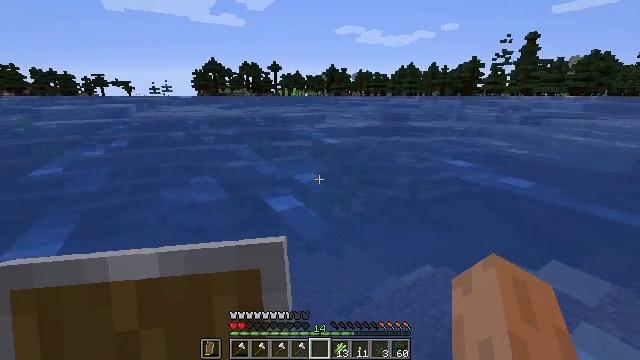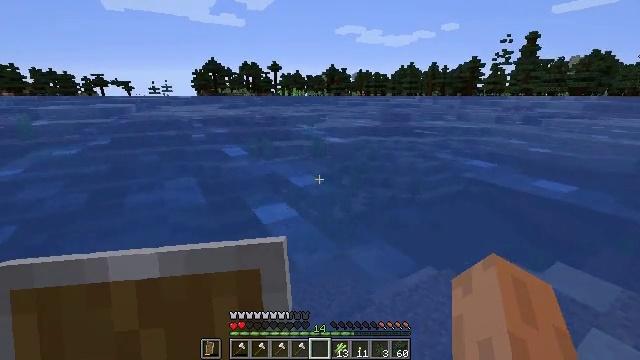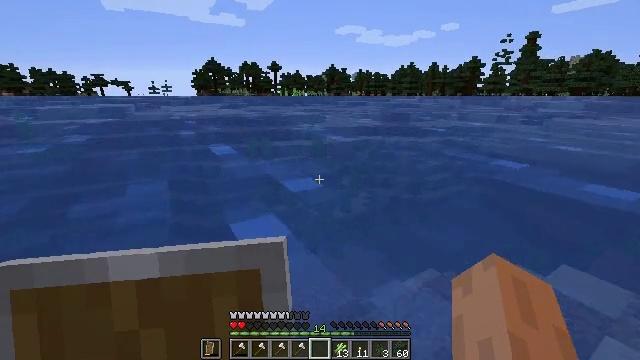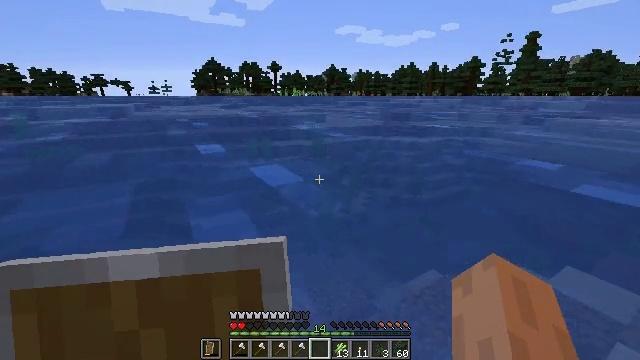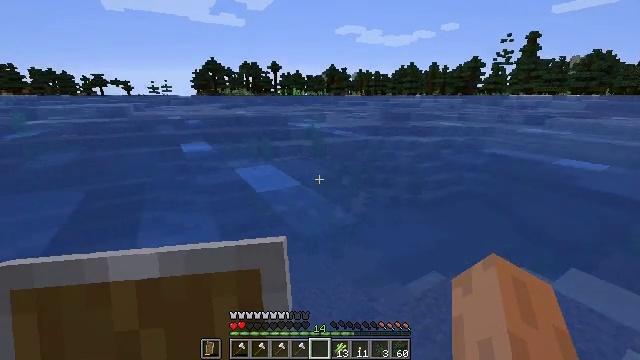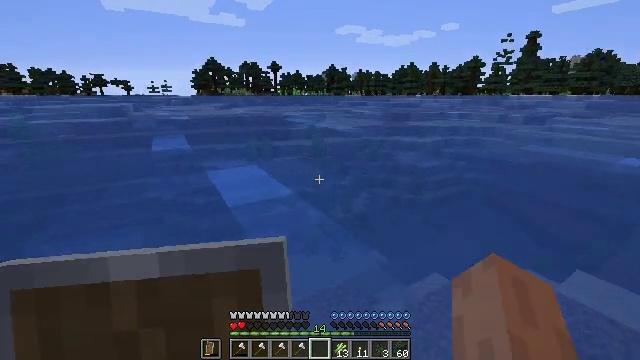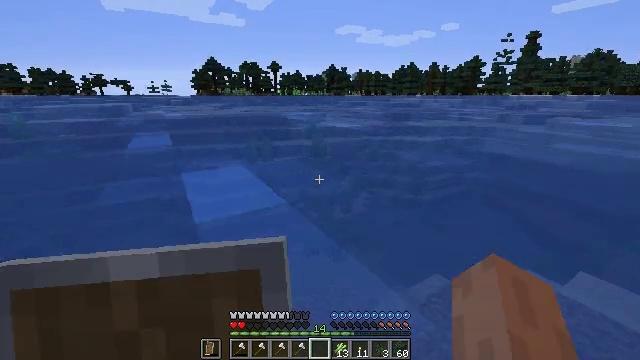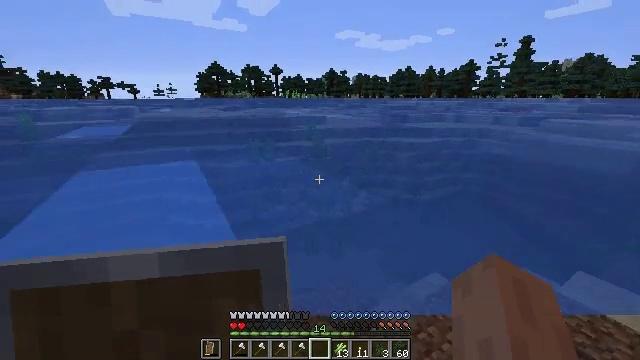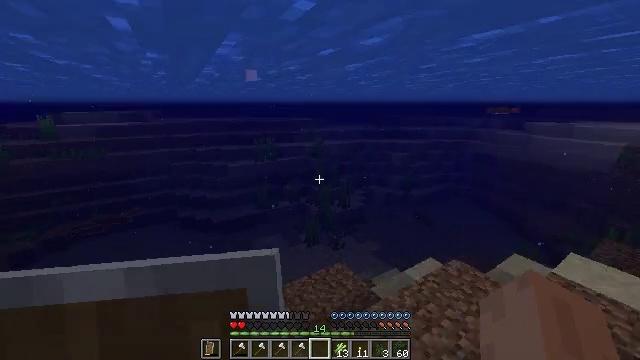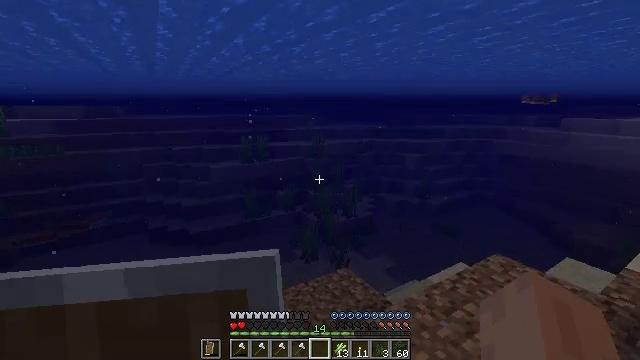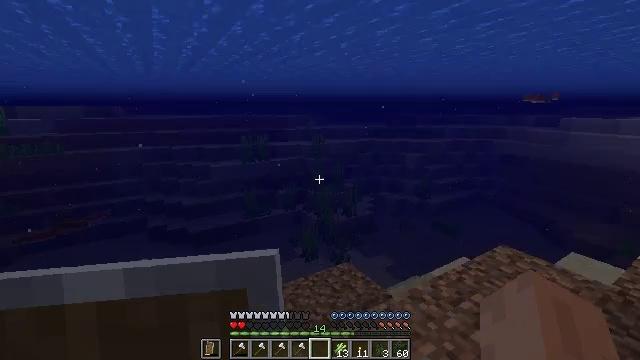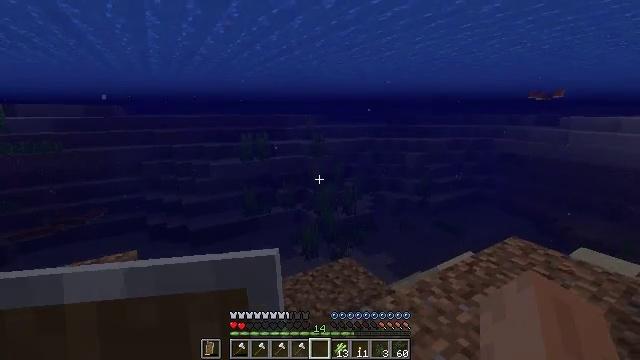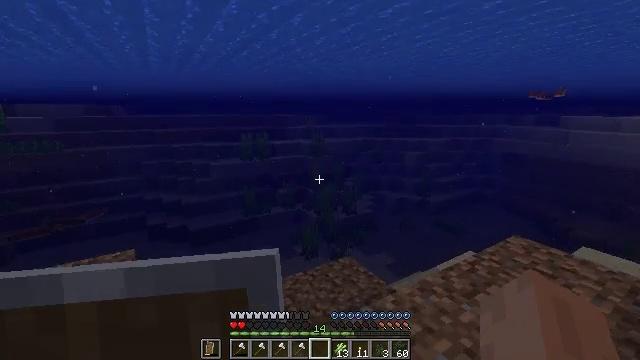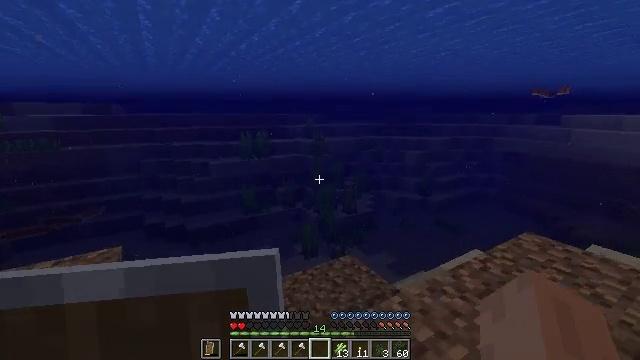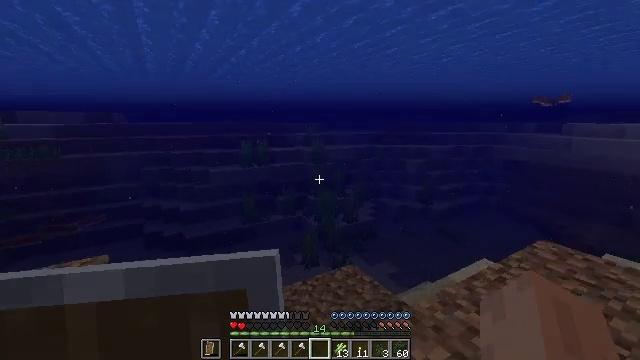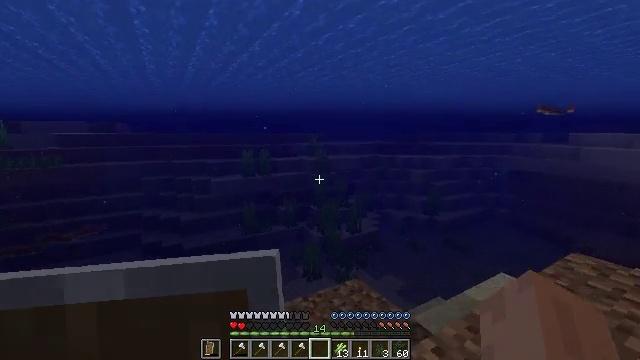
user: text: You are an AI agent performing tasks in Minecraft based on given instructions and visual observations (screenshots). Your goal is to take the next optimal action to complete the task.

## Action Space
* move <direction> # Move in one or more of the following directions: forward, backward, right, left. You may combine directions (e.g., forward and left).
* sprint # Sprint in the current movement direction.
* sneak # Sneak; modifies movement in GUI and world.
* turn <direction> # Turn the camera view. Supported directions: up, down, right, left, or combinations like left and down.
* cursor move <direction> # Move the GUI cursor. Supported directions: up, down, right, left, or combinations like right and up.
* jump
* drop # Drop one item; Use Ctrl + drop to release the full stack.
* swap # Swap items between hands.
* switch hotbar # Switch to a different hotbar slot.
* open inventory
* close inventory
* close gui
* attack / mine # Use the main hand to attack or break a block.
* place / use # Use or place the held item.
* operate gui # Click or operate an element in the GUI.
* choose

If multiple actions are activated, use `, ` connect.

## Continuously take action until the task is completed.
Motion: motion action
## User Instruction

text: Fish and kill the salmon.
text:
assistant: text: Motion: move forward, sprint
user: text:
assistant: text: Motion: move forward, sprint
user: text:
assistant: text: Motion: move forward, sprint
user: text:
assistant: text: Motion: move forward, sprint
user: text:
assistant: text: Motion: move forward, sprint
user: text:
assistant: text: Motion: move forward, sprint
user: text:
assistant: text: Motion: move forward, sprint
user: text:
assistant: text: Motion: move forward, sprint
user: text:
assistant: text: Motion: move forward, sprint, turn up
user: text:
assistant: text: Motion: move forward, sprint
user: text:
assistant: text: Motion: move forward, sprint
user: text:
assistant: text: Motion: move forward, sprint
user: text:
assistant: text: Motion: move forward, sprint
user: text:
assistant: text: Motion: move forward, sprint, turn up
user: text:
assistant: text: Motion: move forward, sprint, turn up
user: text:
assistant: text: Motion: move forward, sprint, turn up
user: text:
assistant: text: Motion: move forward, sprint, turn up
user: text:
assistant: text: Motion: move forward, sprint, turn up
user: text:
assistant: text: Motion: move forward, sprint
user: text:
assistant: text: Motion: move forward, sprint, jump
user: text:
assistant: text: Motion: move forward, sprint, jump
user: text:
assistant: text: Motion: move forward, sprint, jump
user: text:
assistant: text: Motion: move forward, sprint, jump
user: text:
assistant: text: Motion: move forward, sprint, turn right and up, jump
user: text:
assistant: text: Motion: move forward, sprint, turn right and up
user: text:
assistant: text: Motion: move forward, sprint, turn right
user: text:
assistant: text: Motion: move forward, sprint, turn right
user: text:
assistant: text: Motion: move forward, turn right
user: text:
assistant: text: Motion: move forward, turn right
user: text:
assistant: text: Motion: move forward, turn right